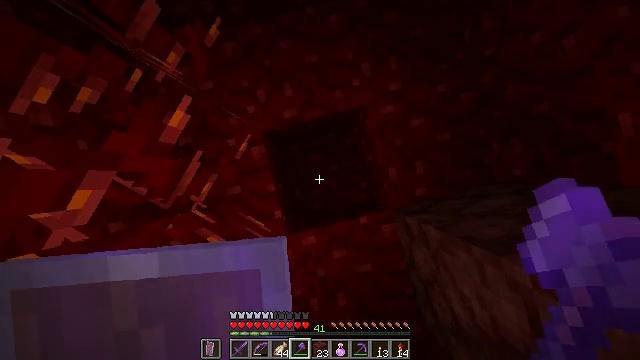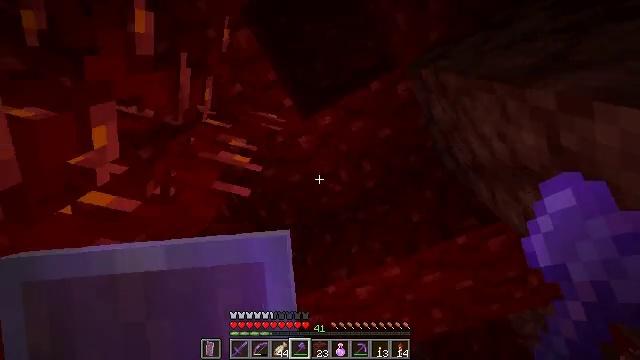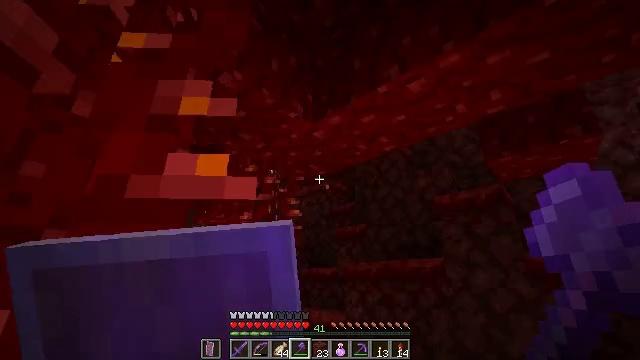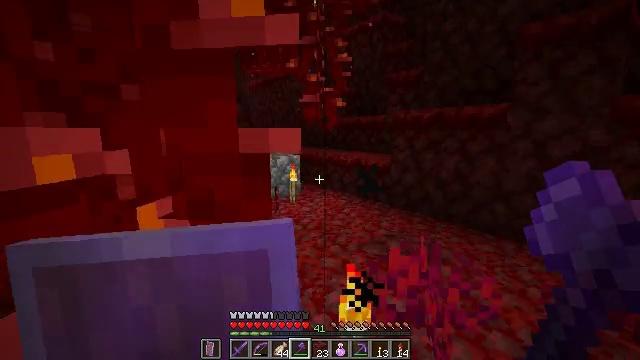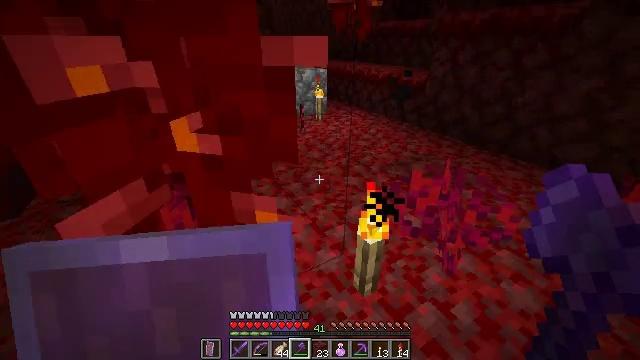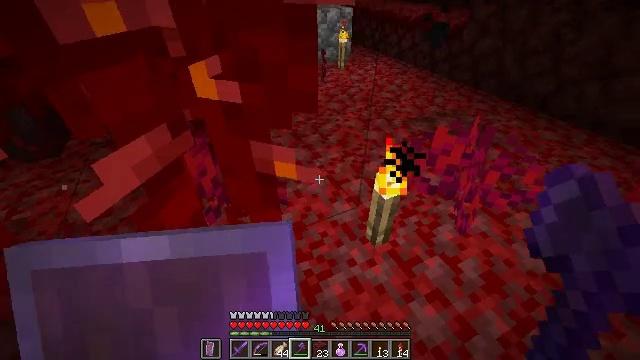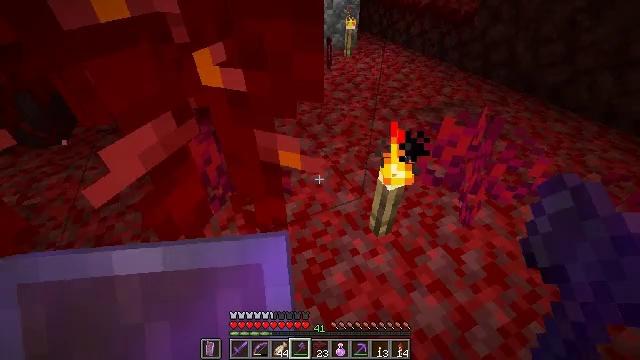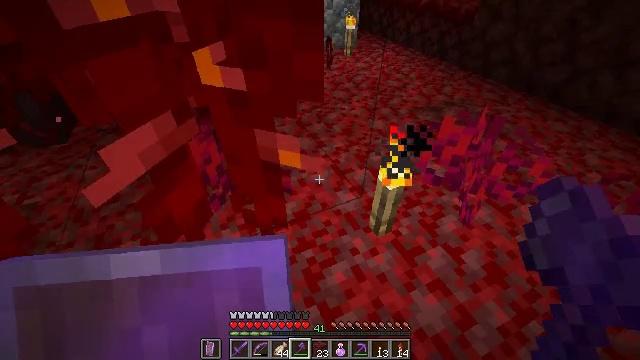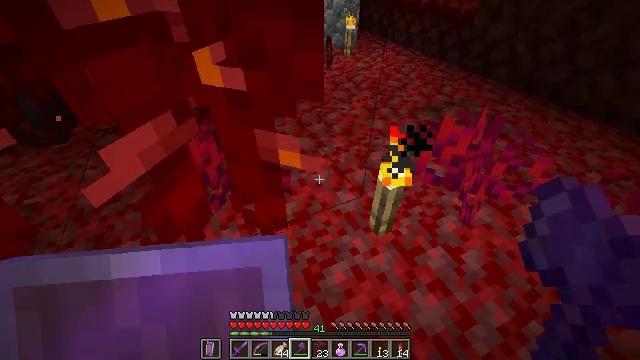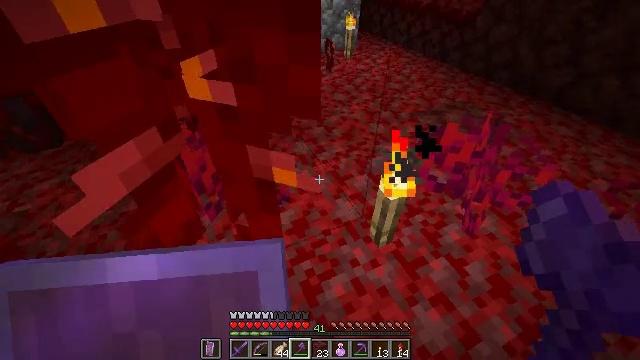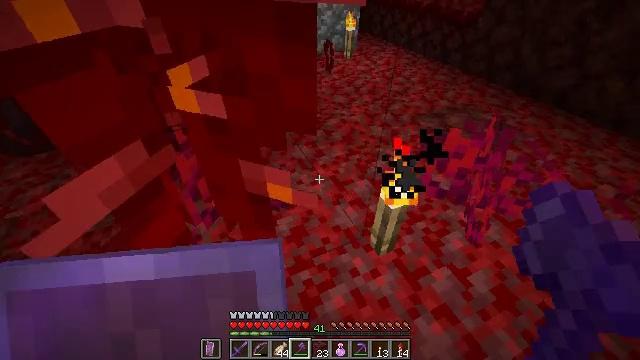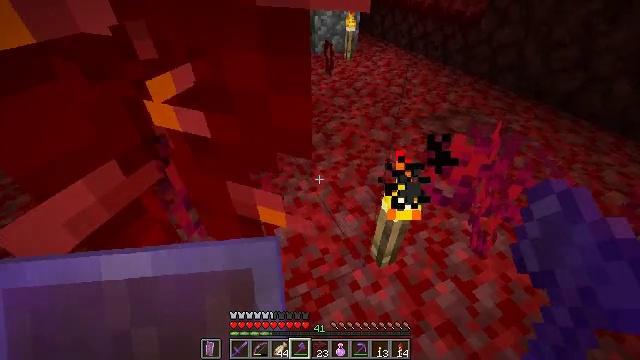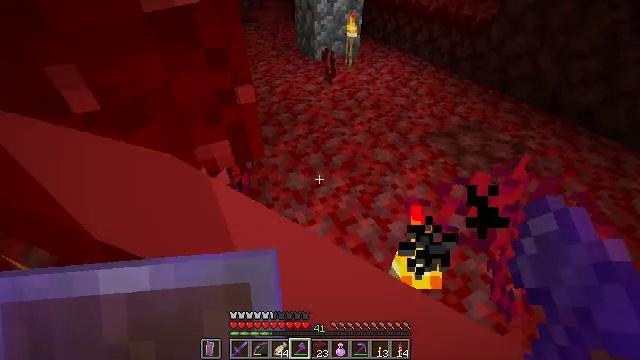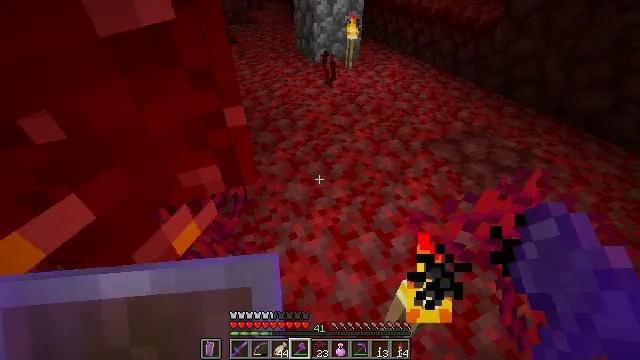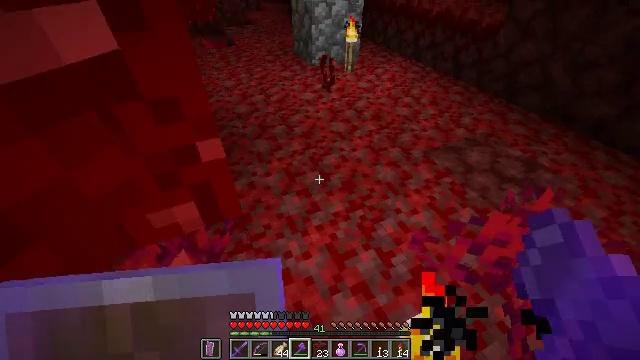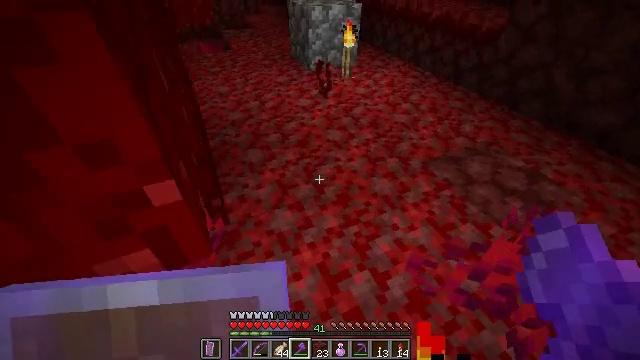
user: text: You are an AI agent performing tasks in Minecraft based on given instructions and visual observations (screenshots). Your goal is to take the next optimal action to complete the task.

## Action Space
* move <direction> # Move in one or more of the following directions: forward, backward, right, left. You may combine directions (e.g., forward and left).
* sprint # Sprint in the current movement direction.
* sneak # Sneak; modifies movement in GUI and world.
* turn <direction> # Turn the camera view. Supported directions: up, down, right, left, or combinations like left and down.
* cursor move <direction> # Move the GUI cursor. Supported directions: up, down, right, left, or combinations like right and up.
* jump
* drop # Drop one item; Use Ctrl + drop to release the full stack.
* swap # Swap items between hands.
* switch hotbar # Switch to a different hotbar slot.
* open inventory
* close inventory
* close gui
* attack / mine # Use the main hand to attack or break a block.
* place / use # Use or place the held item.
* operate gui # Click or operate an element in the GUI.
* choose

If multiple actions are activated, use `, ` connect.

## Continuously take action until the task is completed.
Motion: motion action
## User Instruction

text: Chop crimson stem from the tree.
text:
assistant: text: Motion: turn left and down
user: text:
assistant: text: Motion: turn left and down
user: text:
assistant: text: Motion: turn left and down
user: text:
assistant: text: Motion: turn left and down
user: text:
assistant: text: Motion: turn left and down
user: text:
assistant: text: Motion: turn left and down
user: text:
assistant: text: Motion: no_op
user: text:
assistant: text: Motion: no_op
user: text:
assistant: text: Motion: move forward
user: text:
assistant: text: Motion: move forward
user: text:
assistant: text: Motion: move forward
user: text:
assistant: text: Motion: move forward
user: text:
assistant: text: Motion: move forward
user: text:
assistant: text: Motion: move forward and move right
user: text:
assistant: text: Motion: move forward and move right
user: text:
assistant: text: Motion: move forward and move right, turn left and up
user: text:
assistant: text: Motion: move forward and move right, turn left and up
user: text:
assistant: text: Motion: move forward and move right, turn left and up
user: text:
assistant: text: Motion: move forward and move right
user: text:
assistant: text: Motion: move forward and move right
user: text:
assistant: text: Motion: move forward
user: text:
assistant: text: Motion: move forward
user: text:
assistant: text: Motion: move forward
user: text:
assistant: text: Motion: move forward
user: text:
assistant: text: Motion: move forward
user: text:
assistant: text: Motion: no_op
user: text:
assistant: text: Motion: no_op
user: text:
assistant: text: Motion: no_op
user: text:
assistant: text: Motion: no_op
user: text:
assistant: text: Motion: turn left and down